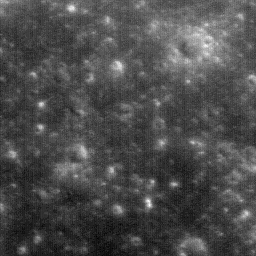
Host type: background_regolith
Lunar coordinates: latitude nan, longitude nan